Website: apple
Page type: payment
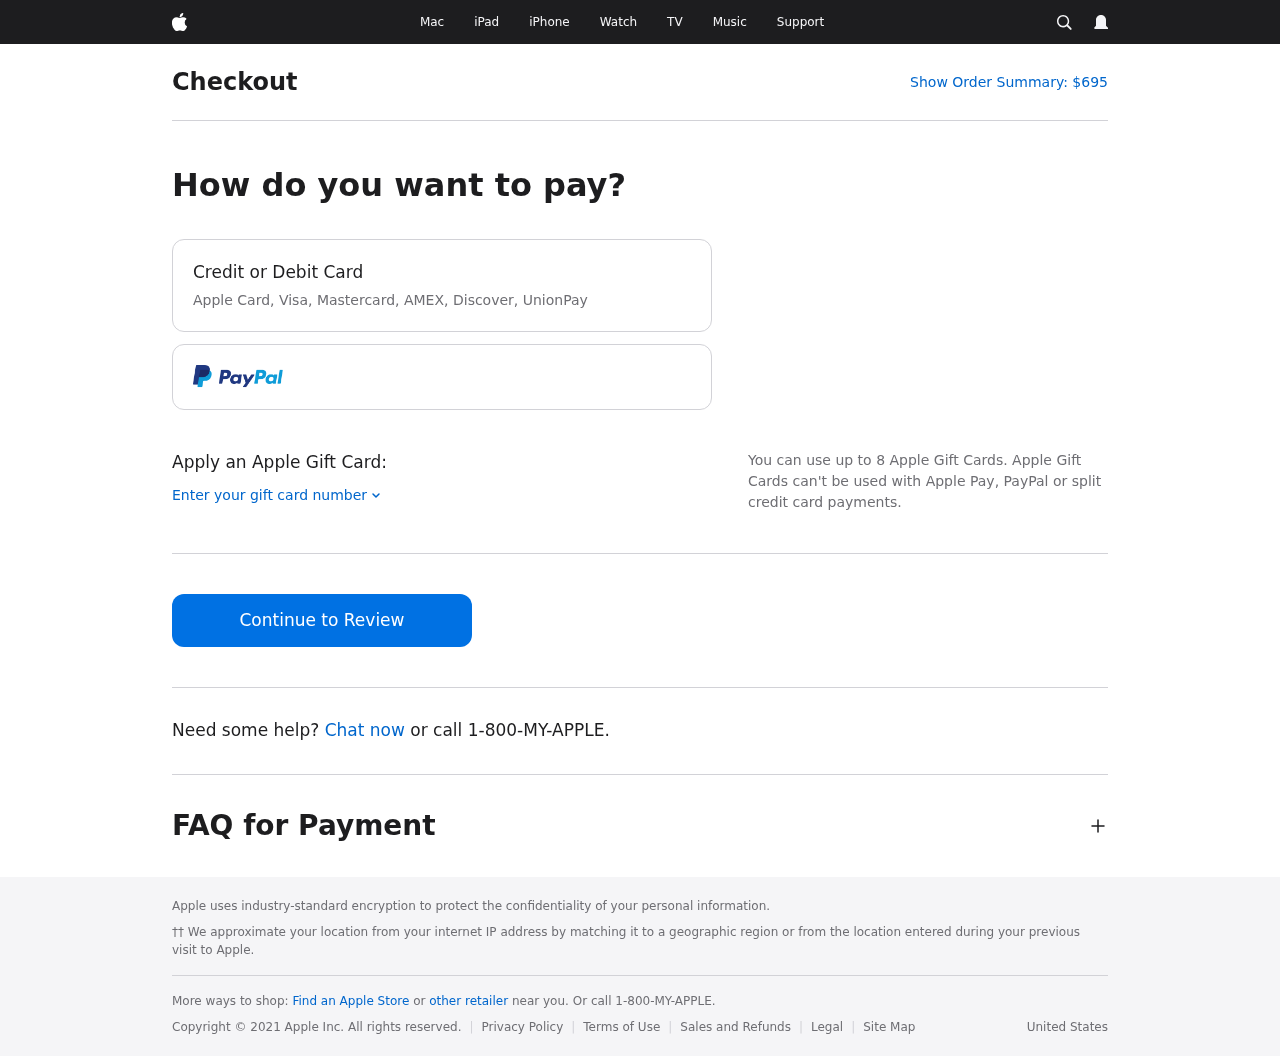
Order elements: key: ORDER_TOTAL
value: $695